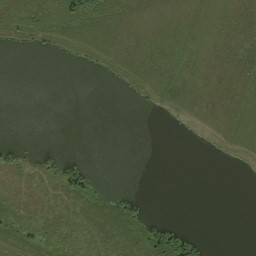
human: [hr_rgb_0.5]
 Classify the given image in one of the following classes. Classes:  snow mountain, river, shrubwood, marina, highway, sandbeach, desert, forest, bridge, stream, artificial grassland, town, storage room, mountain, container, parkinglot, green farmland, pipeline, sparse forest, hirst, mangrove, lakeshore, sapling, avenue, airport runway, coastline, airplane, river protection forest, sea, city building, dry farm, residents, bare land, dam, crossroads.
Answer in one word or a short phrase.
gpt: river